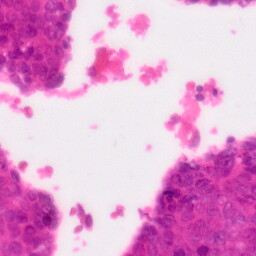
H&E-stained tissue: Colon